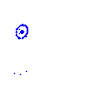
Particle: kaon